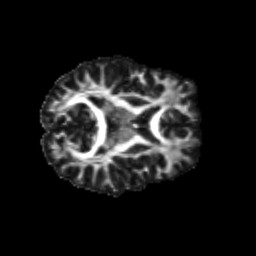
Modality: FA
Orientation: axial
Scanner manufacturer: siemens
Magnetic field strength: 3 T
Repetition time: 9.2 s
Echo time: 0.084 s